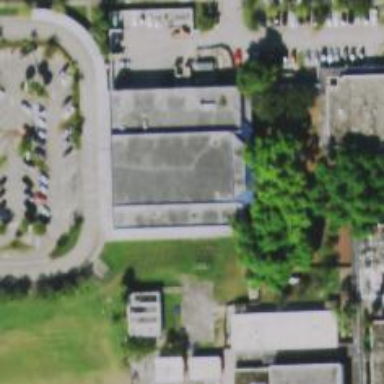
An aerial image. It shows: School building.